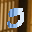
Label: 5